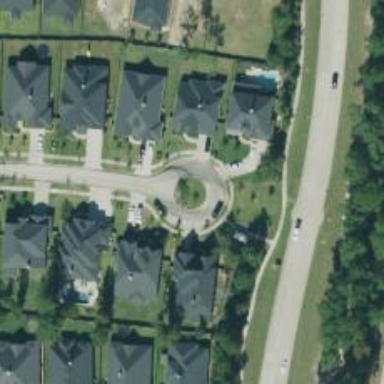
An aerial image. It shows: Turning loop on the road.